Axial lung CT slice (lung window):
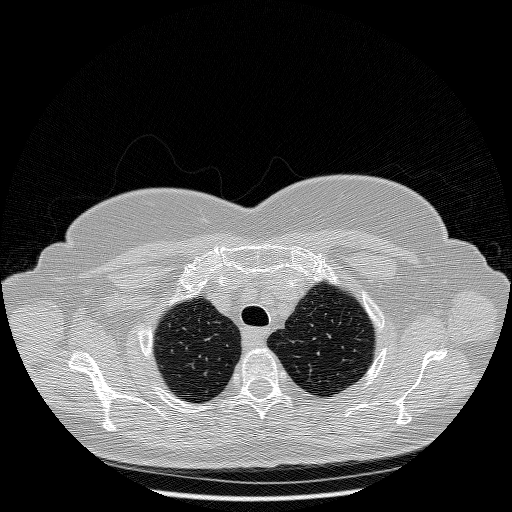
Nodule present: no